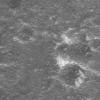
Atmospheric dust classification: not_dusty